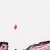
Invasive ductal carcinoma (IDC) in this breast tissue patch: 0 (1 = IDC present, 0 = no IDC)